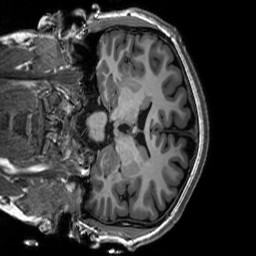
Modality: T1w
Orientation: coronal
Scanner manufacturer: siemens
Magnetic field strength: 3 T
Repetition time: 2.3 s
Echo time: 0.00302 s